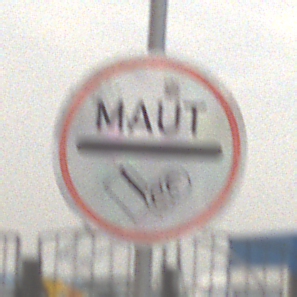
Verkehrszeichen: MautflichtigeStrecke
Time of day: MorningAfternoon
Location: Outdoor (Suburban)
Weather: Overcast
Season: NotSpecified
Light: Natural